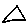
Label: triangle